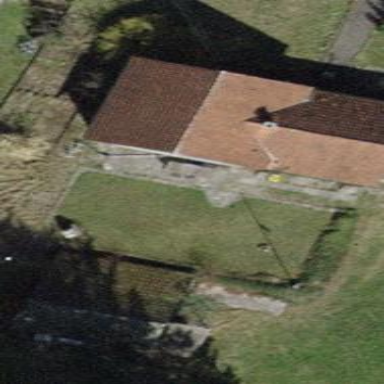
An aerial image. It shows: Building with tiled roof.